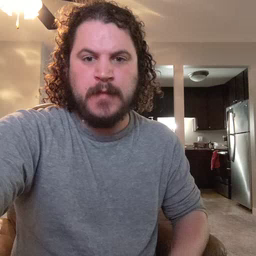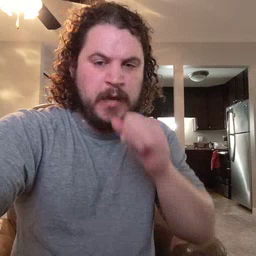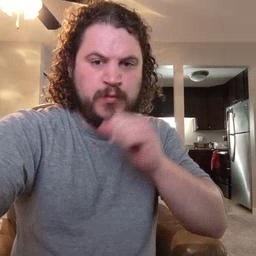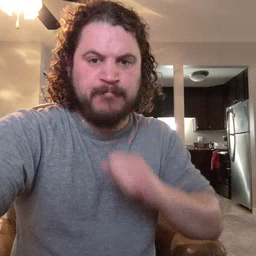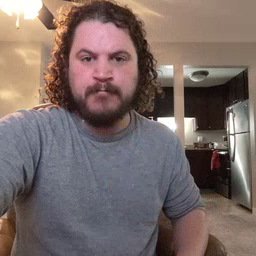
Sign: icecream